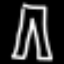
Label: pants